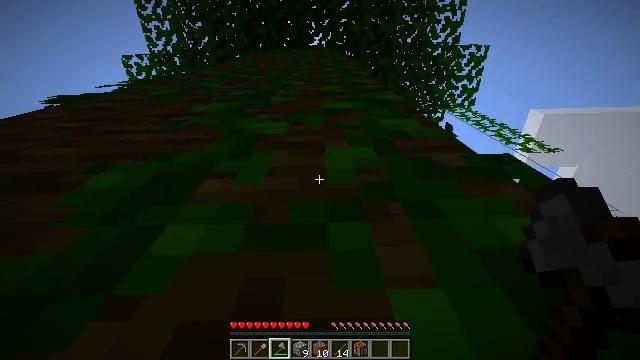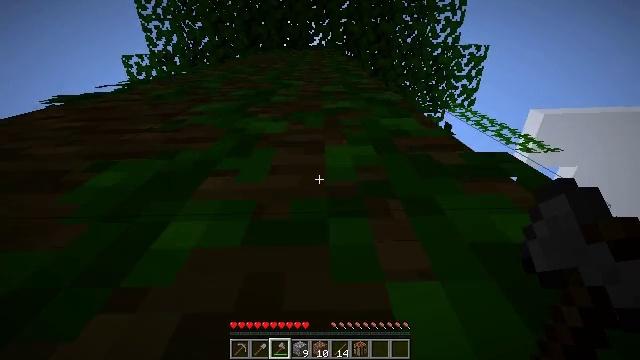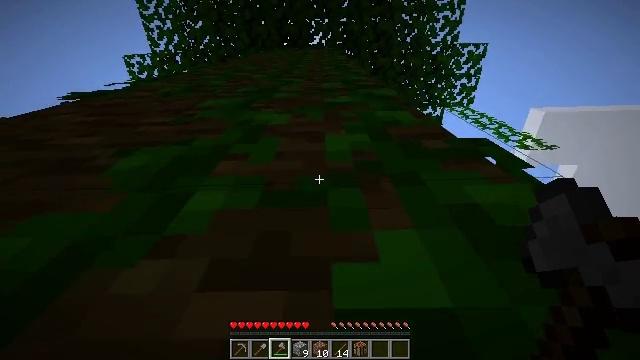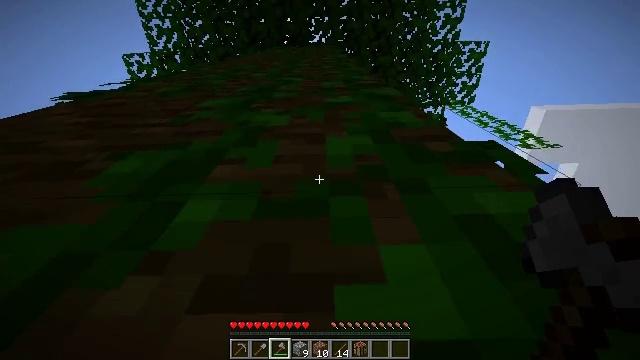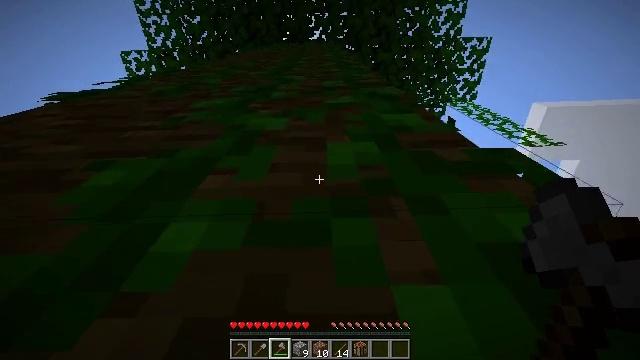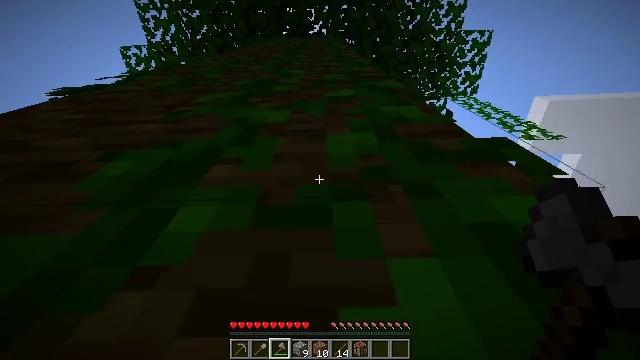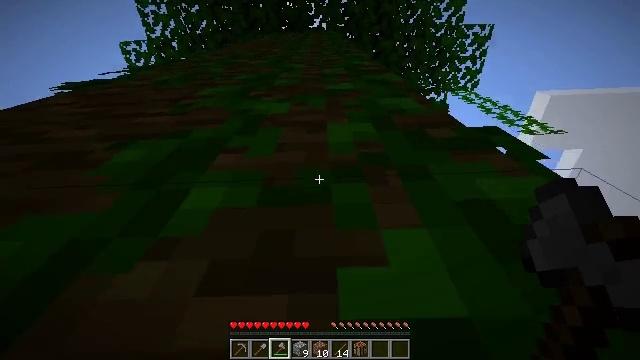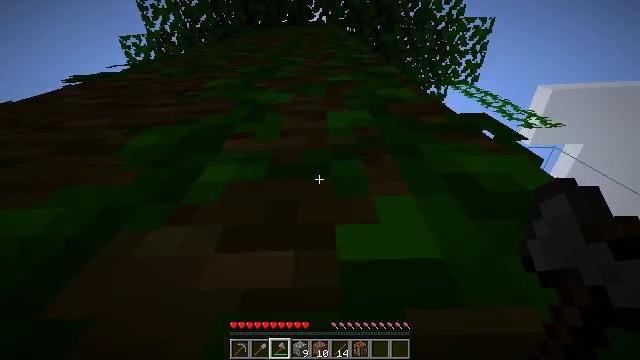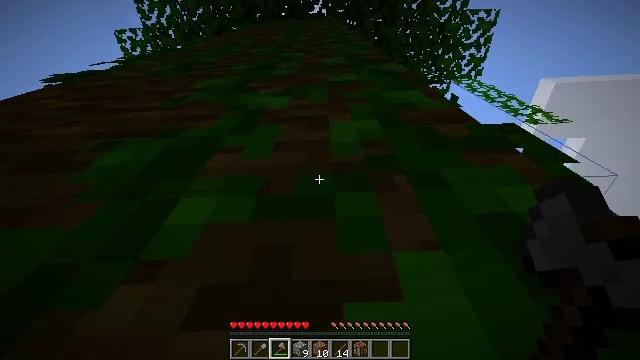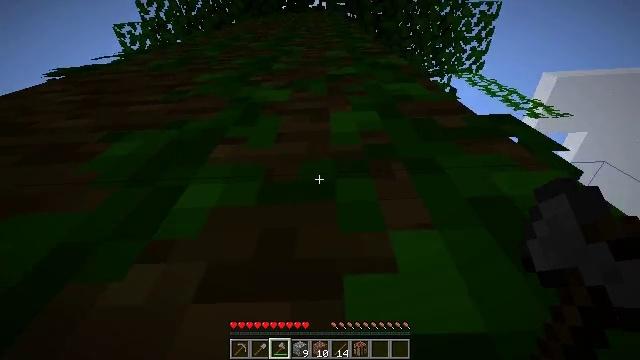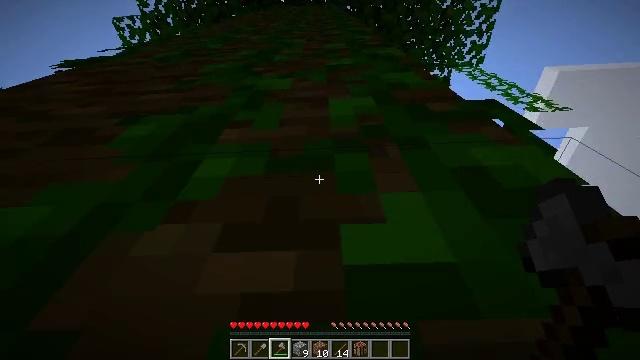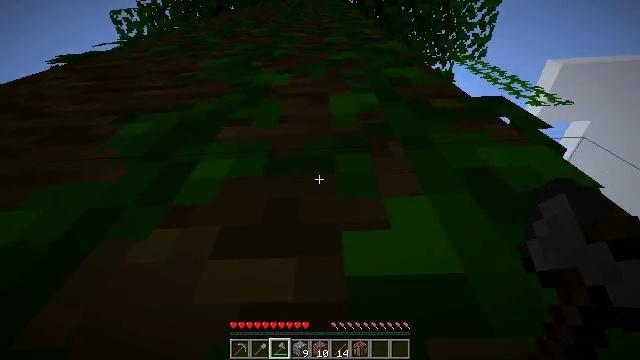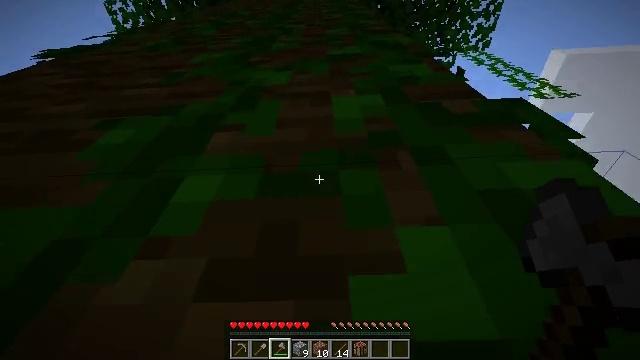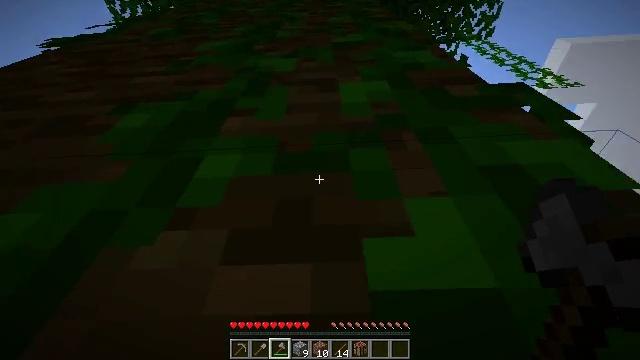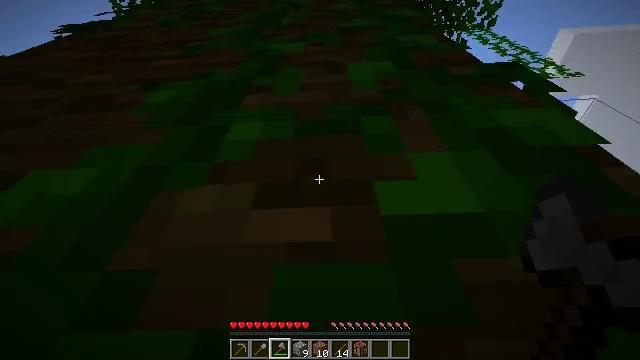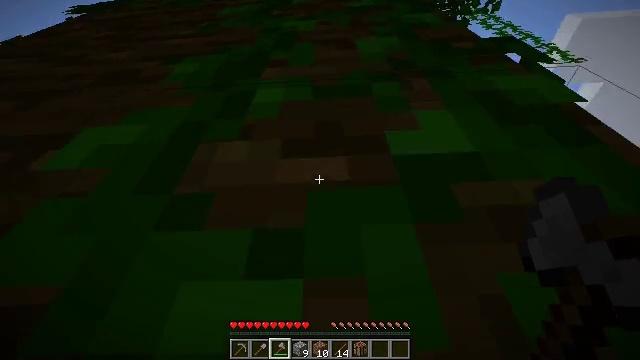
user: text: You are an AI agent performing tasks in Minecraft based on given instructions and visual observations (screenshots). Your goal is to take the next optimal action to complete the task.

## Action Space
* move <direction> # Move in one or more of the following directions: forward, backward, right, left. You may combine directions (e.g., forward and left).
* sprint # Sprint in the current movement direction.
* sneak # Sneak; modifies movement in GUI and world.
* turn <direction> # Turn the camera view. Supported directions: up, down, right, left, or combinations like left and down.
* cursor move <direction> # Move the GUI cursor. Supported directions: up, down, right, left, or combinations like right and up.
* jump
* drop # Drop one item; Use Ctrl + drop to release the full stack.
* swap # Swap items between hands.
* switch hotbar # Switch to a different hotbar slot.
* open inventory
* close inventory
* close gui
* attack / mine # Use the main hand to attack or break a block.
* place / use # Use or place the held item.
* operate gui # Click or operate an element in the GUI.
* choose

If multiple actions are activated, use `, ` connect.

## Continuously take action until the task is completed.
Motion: motion action
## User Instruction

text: Break the vines.
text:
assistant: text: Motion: move forward
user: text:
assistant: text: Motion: move forward
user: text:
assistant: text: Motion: move forward
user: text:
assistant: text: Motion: move forward
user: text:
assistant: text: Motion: move forward, turn down
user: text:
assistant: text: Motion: move forward
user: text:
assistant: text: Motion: move forward, turn down
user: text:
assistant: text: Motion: move forward, turn down
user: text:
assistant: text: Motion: move forward, turn down
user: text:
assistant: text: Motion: move forward, turn down
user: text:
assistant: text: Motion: move forward, turn down
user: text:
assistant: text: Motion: move forward, turn down
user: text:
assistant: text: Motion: move left, turn down
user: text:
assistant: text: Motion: move left, turn down
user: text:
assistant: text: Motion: move left, turn down
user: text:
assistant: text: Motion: move left, turn down
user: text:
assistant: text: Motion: move left, turn down
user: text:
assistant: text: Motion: move left, turn down
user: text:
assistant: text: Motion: move forward, turn down
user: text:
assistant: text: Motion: move forward, turn down
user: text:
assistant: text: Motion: move forward
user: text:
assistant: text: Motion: move forward, turn down
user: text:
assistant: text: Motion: move forward
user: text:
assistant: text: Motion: move forward
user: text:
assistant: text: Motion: move forward, turn right
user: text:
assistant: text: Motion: move forward
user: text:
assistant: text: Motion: move forward
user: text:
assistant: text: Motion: move forward
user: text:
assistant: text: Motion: move forward, turn right
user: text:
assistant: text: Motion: move forward, turn right